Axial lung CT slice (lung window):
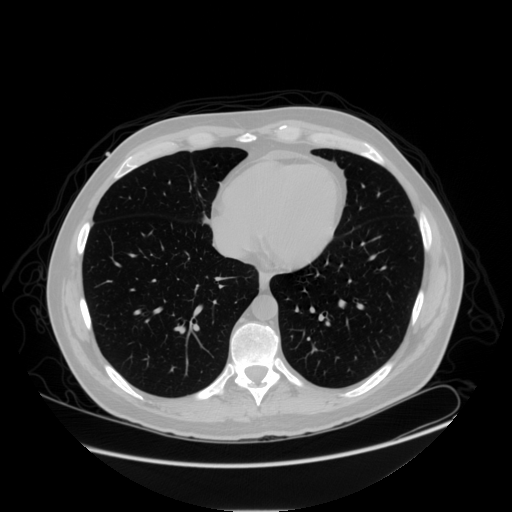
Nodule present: no